Aerial crown-view tile of a tropical tree (Barro Colorado Island, Panama), acquired 20250414:
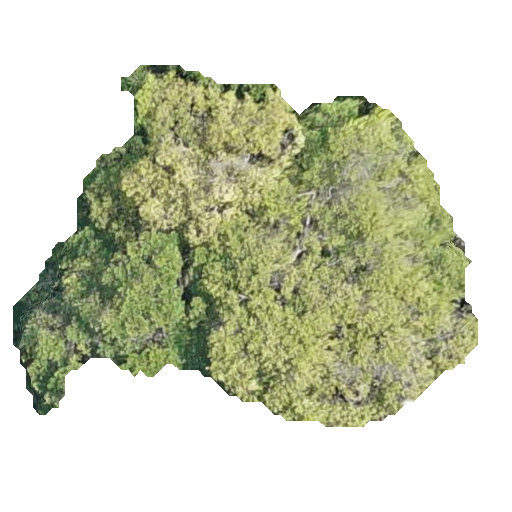
Species: Terminalia amazonia
GBIF accepted scientific name: Terminalia amazonica
Crown area: 170.197 m²